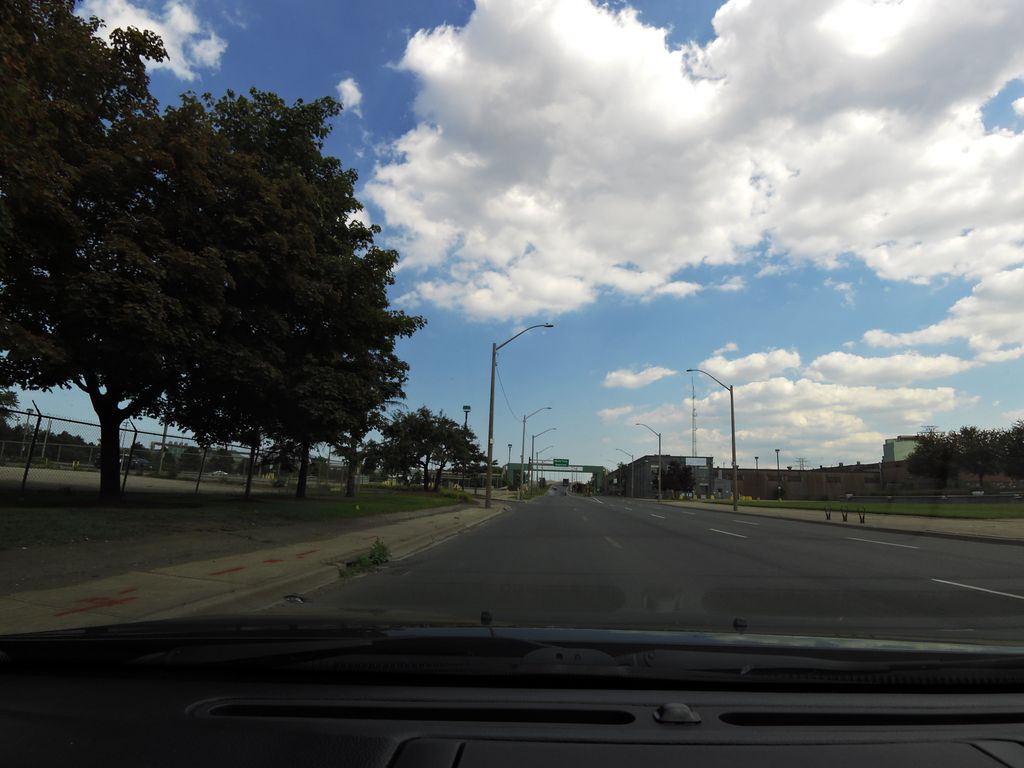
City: hamilton